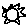
Label: sun